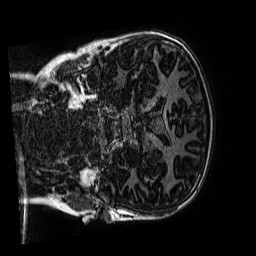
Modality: MP2RAGE
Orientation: coronal
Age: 11
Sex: male
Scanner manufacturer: siemens
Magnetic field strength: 3 T
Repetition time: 4 s
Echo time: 0.00299 s